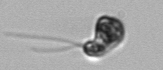
Label: Euglena